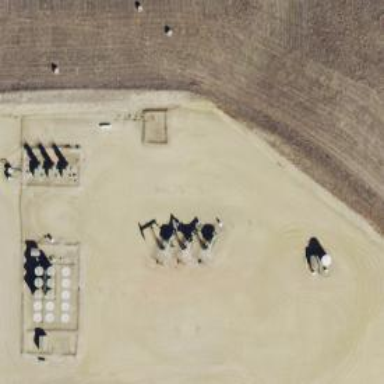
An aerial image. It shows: Petroleum well that is man-made.